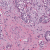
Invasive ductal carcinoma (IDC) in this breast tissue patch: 1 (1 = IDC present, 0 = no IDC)